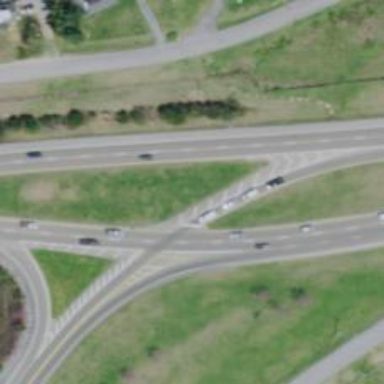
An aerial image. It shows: Trunk highway.